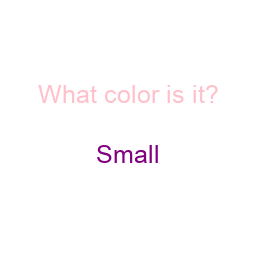
Color: purple
Background color: white
Question text color: pink